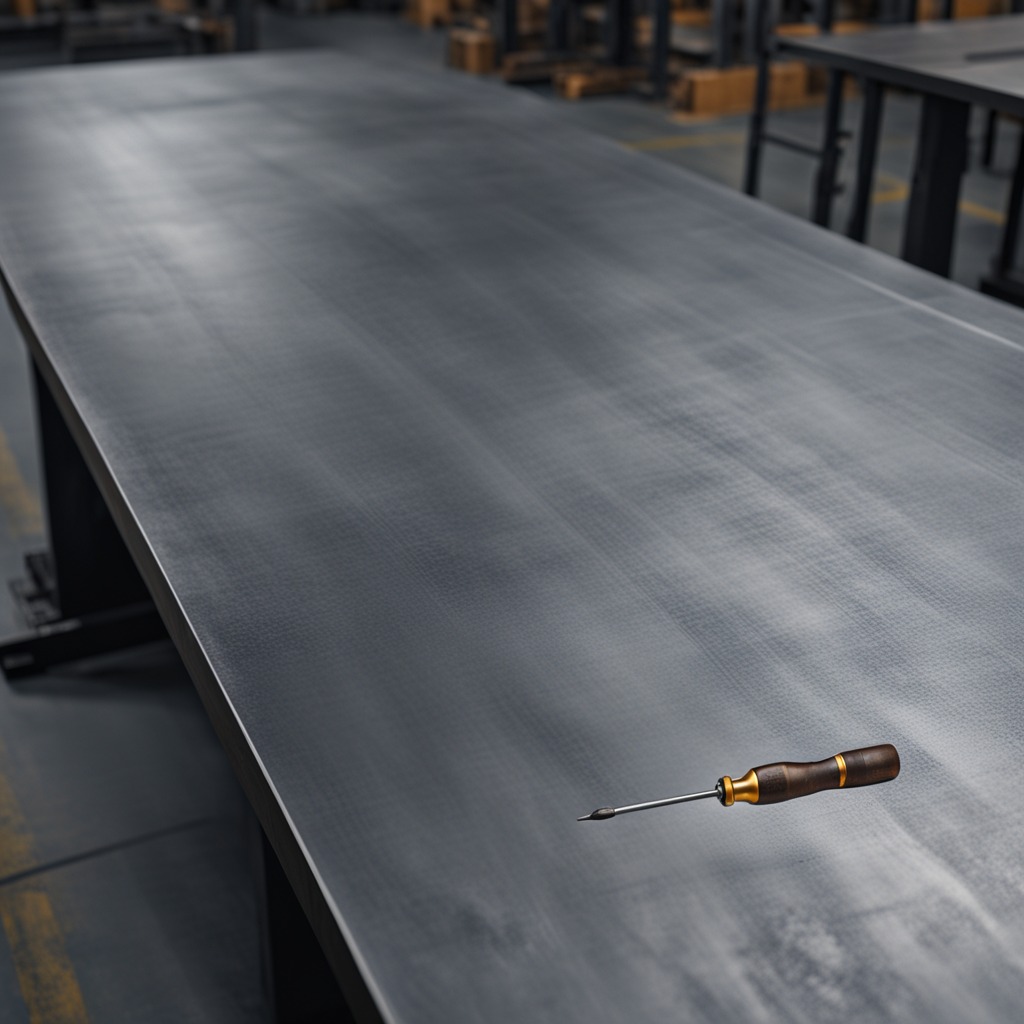
A screwdriver is lying on the cold steel table in a mining workshop.